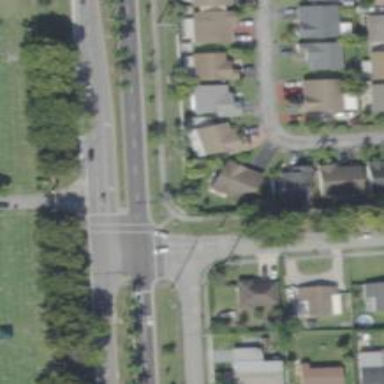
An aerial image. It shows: Asphalt footway with uncontrolled crossing. The crossing has lines markings.